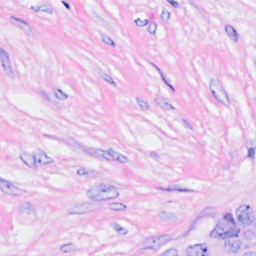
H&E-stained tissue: Breast